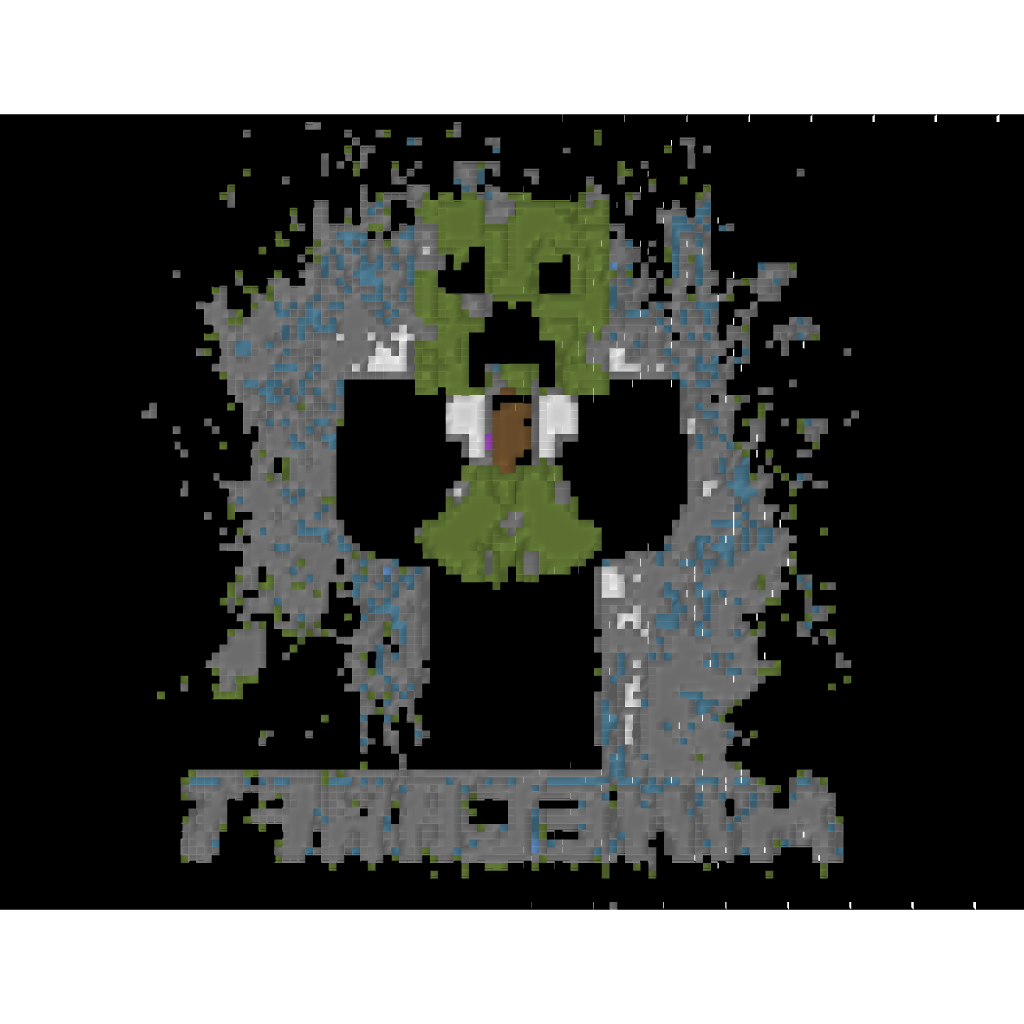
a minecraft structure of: Minecraft Creeper Man high quality